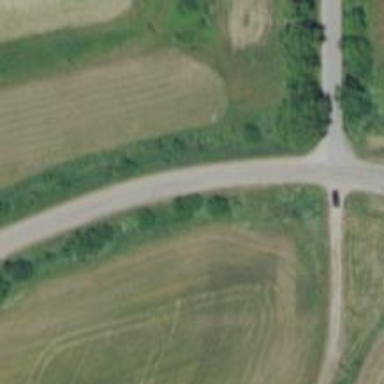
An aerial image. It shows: Roundabout.